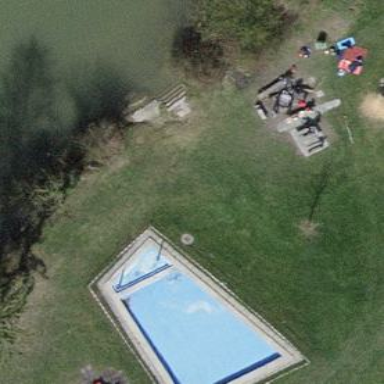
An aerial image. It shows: Outdoor swimming pool for leisure and sport activities.